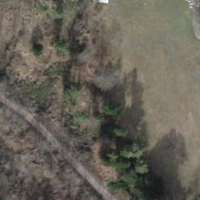
EUNIS habitat code: 43
Species observed at this site:
Urtica dioica
Campanula trachelium